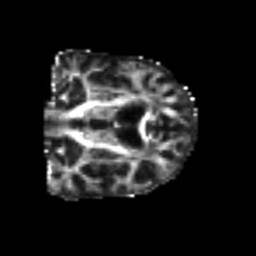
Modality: FA
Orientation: coronal
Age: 58
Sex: male
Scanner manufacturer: siemens
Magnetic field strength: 3 T
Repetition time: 4.999 s
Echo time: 0.07946 s